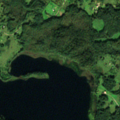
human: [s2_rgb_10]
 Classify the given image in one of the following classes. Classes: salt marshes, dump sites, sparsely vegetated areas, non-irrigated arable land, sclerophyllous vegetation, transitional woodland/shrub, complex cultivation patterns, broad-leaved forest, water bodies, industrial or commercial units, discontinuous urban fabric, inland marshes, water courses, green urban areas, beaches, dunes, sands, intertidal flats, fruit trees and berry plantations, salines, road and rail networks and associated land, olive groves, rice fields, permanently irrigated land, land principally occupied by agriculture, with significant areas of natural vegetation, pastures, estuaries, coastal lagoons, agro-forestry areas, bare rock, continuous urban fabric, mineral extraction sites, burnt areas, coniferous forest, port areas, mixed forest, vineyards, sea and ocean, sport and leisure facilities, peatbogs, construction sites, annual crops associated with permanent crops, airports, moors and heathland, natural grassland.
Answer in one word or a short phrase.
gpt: land principally occupied by agriculture, with significant areas of natural vegetation, broad-leaved forest, transitional woodland/shrub, water bodies